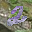
Label: 2